Question: I am using the code below to create a splash screen image. The only problem I am running into is that the view then appears 20 pixels below the top of the of screen. Upon inspecting the properties of the appFrame, I can see that the origin and the height are incorrect. When I load my next view, it adds to that 20 pixels and becomes 40 pixels! What am I doing wrong here? What is causing the 20 pixel gap?
'''
CGRect appFrame = [[UIScreen mainScreen] applicationFrame];
UIView *view = [[UIView alloc] initWithFrame:appFrame];
view.autoresizingMask = UIViewAutoresizingFlexibleHeight | UIViewAutoresizingFlexibleWidth;
self.view = view;
splashImageView_ = [[UIImageView alloc] initWithImage:[UIImage imageNamed:@"splashpage.png"]];
'''

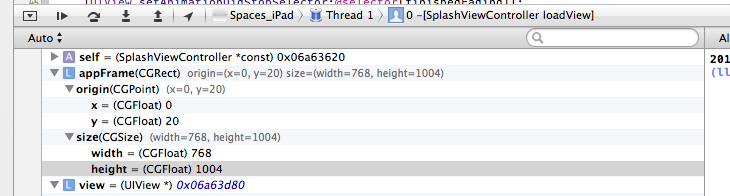
Answer: the frame for the main screen is relative to its superview, so it includes a 20px offset for the status bar. When you set that as your frame, you are saying that your view should be have an origin 20px below the top of its superview
you should set the frame of your view as the bounds of the screen